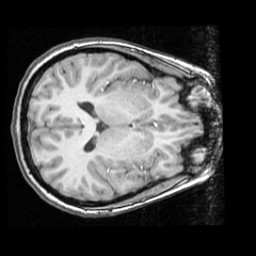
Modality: T1w
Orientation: axial
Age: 13
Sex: female
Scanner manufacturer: ge
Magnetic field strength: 1.5 T
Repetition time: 0.03333 s
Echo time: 0.008 s